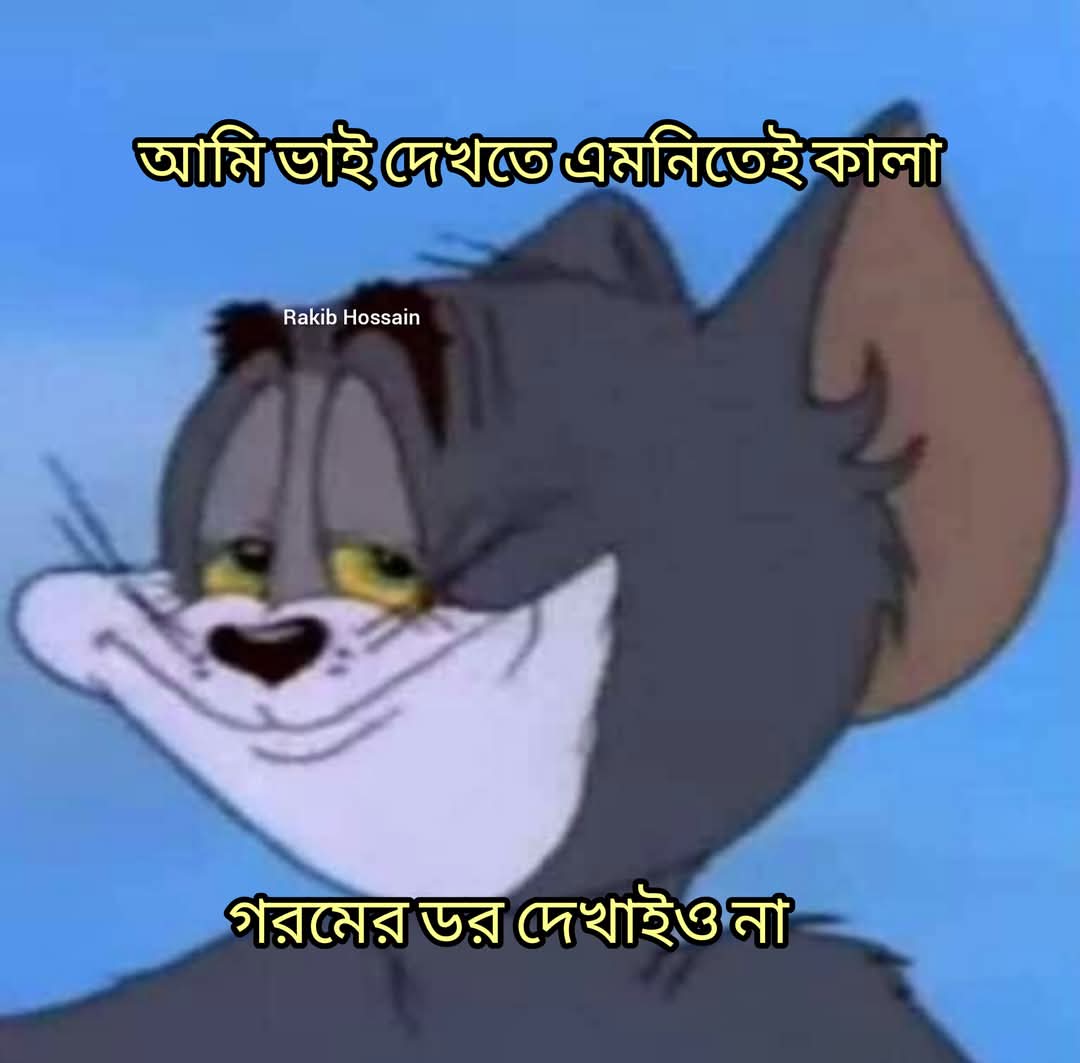
Text: আমি ভাই দেখতে এমনিতেই কালা
গরমের ডর দেখাইও না
Label: Non Hate